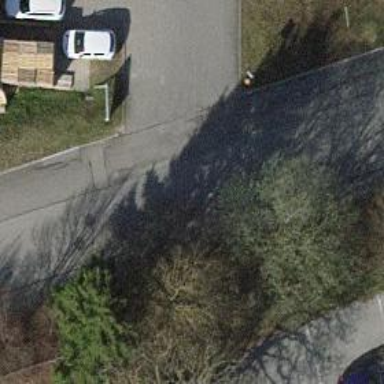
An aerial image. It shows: Footway surfaced with paving stones.